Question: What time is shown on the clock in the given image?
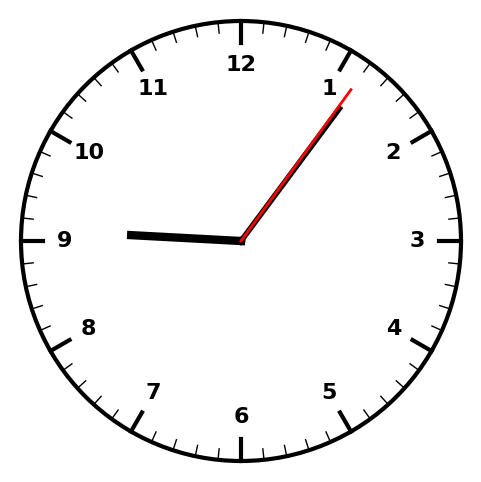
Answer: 09:06:06